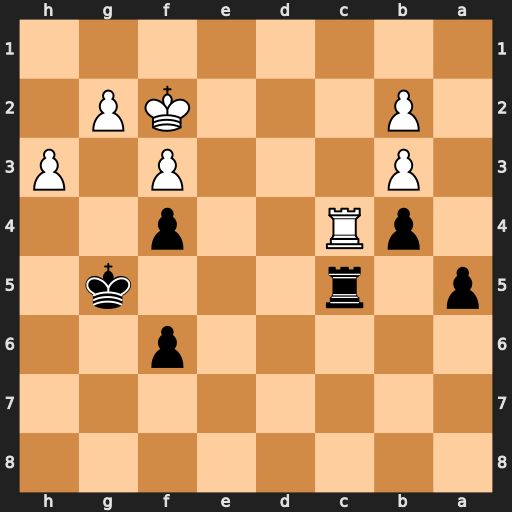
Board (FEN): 8/8/5p2/p1r3k1/1pR2p2/1P3P1P/1P3KP1/8
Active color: b
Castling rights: -
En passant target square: -
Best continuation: Rxc4 bxc4 a4 h4+ Kf5 Ke2 a3 bxa3 bxa3